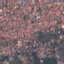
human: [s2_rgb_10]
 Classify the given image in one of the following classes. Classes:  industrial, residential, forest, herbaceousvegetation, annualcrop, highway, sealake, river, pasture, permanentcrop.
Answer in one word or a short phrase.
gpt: Residential